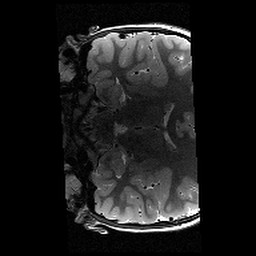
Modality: T2w
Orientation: coronal
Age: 9
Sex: female
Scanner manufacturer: siemens
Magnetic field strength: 3 T
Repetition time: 9.23 s
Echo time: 0.067 s